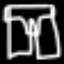
Label: pants